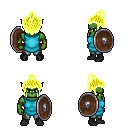
a pixel art fantasy rpg character, male body template, orc, green skin, teal tunic, teal pants, gold short topknot hairstyle, black shoes, shield, four views (front, back, left, right), 2x2 character sprite sheet, small pixel art, hard edges, no anti-aliasing